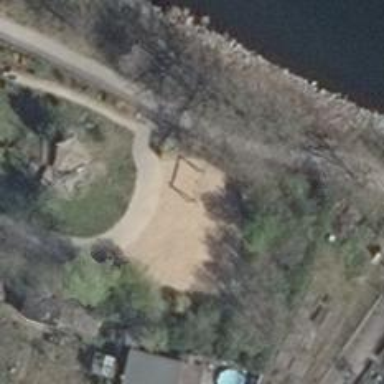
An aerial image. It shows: Playground featuring swings.